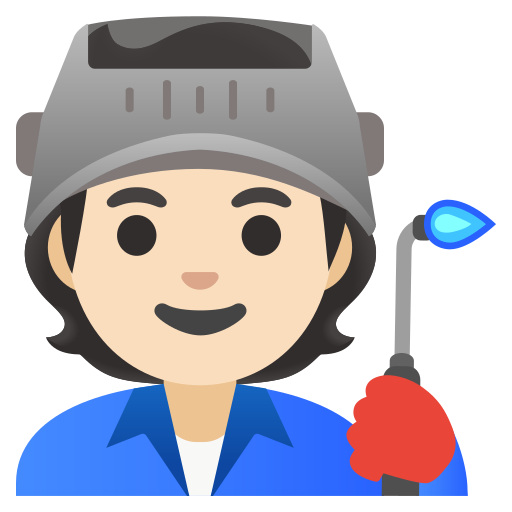
Emoji: 🧑🏻‍🏭